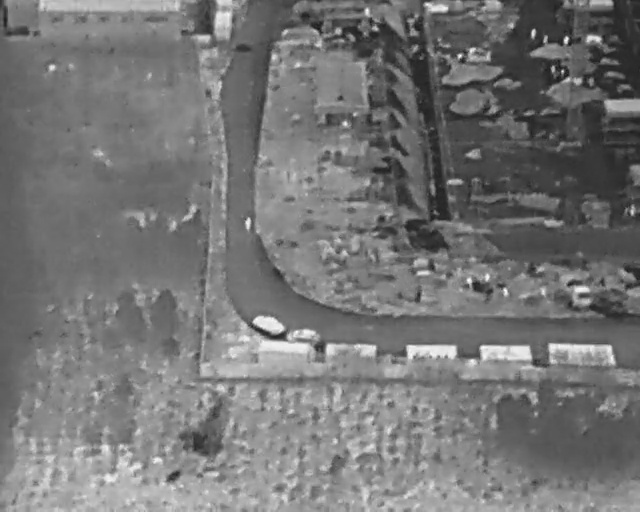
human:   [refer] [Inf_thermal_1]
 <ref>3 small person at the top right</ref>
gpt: <box>[[82, 5, 84, 7, 2], [84, 6, 86, 8, 2], [87, 6, 89, 8, 2]]</box>